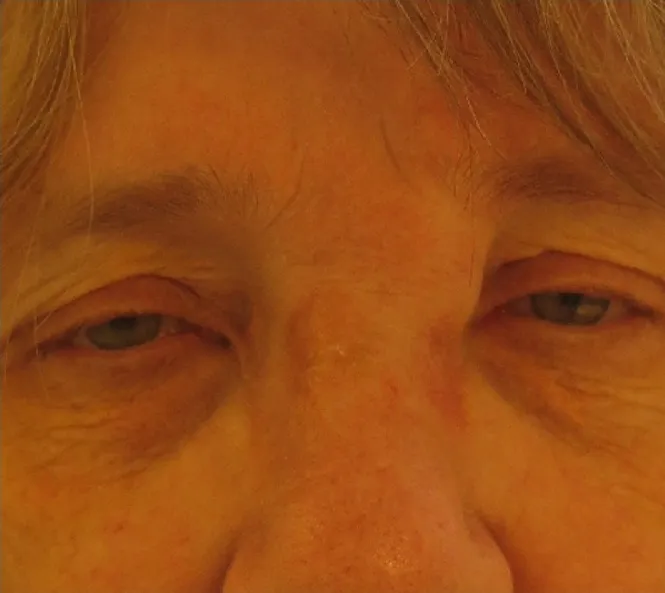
A firm, smooth, and indolent tumour of 20 x 15 mm with limited mobility and no evidence of skin involvement in the left medial canthus.
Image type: medical_photograph (other_medical_photograph)